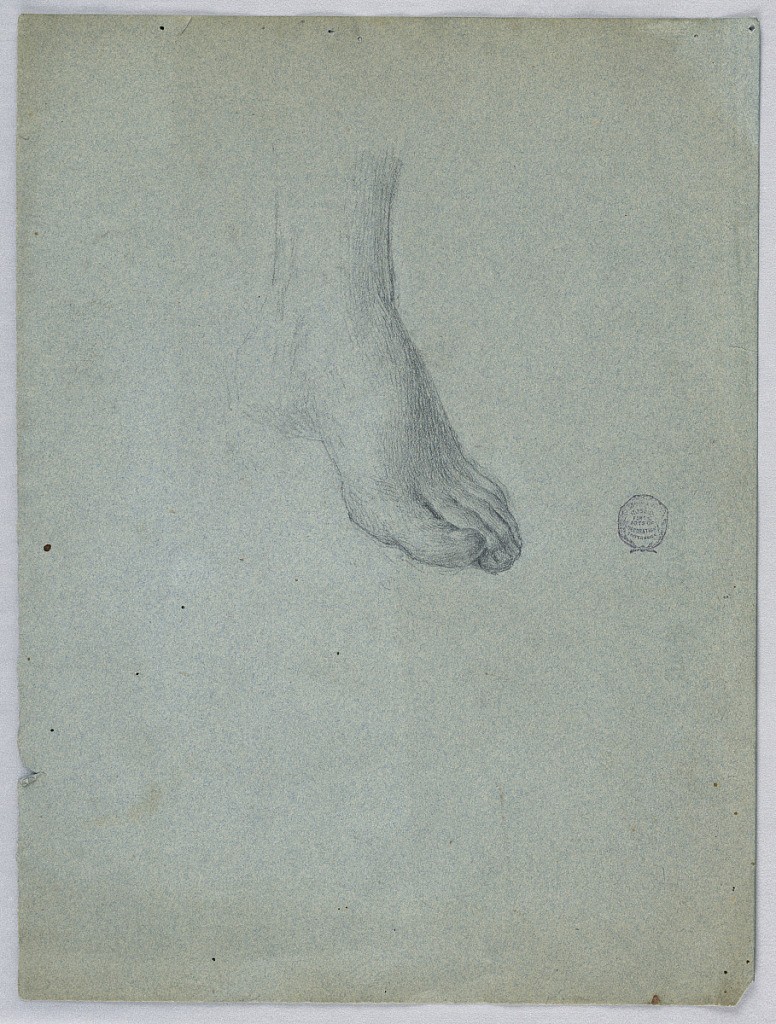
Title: Study of Left Foot
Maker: Francis Augustus Lathrop, American, 1849–1909
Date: ca. 1895
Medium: Graphite on blue-grey paper
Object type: Drawing
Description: Foot turned slightly to the right, the heel off the ground. Verso: elevation with arches above, floor plan below.